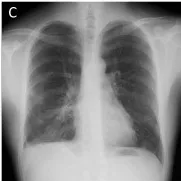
Chest radiograph. C: Further improvements another 6 months after the completion of chemotherapy.
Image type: radiology (x_ray)